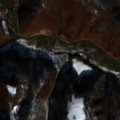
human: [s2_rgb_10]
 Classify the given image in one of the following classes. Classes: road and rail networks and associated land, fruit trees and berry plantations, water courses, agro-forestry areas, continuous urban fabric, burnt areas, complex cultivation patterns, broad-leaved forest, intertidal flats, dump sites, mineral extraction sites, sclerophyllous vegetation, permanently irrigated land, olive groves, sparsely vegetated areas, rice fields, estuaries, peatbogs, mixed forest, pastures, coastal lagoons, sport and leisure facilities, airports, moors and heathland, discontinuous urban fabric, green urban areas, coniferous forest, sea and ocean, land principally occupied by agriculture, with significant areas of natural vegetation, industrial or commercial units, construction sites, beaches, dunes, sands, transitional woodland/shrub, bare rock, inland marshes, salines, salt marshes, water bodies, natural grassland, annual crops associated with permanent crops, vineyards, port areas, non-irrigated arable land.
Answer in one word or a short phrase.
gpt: complex cultivation patterns, broad-leaved forest, natural grassland, transitional woodland/shrub